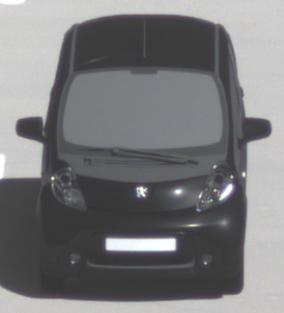
Make: Peugeot
Model: iOn
Detailed model: iOn
Model produced from: 2010/12
Model produced until: 2013/02
Doors: 5
Color: black
Road condition: dry road
Daytime: morning or afternoon
Contrast: high contrast